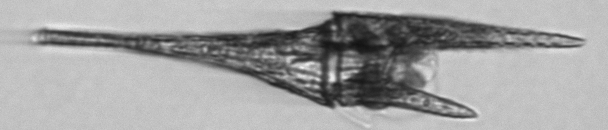
Label: Tripos_furca